Question: How to sort the dates in Kendo Grid Angular?
Kendo gird taking the date values as string and sorts it

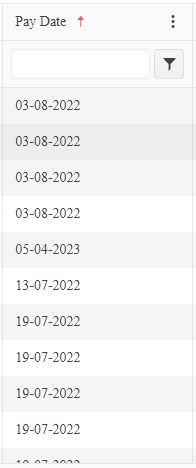
Answer: When you configure the grid's 'dataSource' property, you should be defining the 'schema'. If you set the schema's model's field's type to 'date' then you should get the expected results.
For example:
'''
$("#grid").kendoGrid({
dataSource: {
transport: {
read: "https://my-api/my-endpoint"
},
schema: {
model: {
fields: {
Date: { type: "date" }
}
}
}
},
sortable: true,
columns: [
{ field: "Date", title: "Date", format: "{0:dd-MM-yyyy}" }
]
});
'''
Demo: <URL>
---
You indicated that you needed an Angular example. In this situation, define the property representing the date field as a Date and format it in template using the date pipe.
For example:
'''
import { Component } from '@angular/core';
@Component({
selector: 'my-app',
template: '
<kendo-grid [kendoGridBinding]="gridData" [sortable]="true">
<kendo-grid-column field="ProductId" title="ID"></kendo-grid-column>
<kendo-grid-column field="ProductName" title="Name"></kendo-grid-column>
<kendo-grid-column field="Cost" title="Price">
<ng-template kendoGridCellTemplate let-dataItem>
{{ dataItem.Cost | currency:'USD':'symbol' }}
</ng-template>
</kendo-grid-column>
<kendo-grid-column field="PurchaseDate" title="Date">
<ng-template kendoGridCellTemplate let-dataItem>
{{ dataItem.PurchaseDate | date:'dd-MM-yyyy' }}
</ng-template>
</kendo-grid-column>
</kendo-grid>
',
})
export class AppComponent {
public gridData: IProduct[] = [
{
ProductId: 1,
ProductName: 'Chai',
Cost: 18,
PurchaseDate: new Date('2022-08-03'),
},
{
ProductId: 2,
ProductName: 'Chang',
Cost: 19,
PurchaseDate: new Date('2023-08-03'),
},
{
ProductId: 3,
ProductName: 'Aniseed Syrup',
Cost: 10,
PurchaseDate: new Date('2021-08-17'),
},
];
}
export interface IProduct {
ProductId?: number;
ProductName?: string;
Cost?: number;
PurchaseDate?: Date;
}
'''
Demo: <URL>